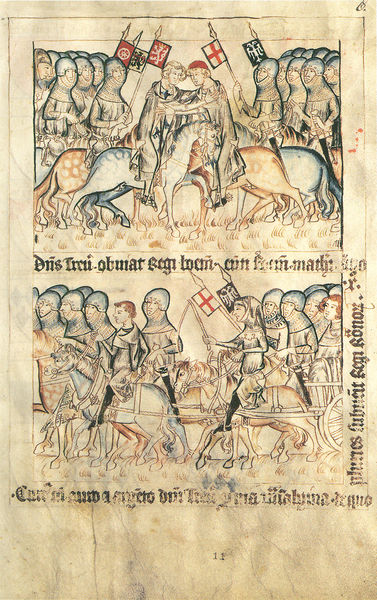
Titel: Trierer Bildhandschrift/Bilderchronik von Kaiser Heinrich VII. und Kurfürst Balduin von Luxemburg 1308-1313/ Kaiser Heinrichs Romfahrt
Schlagwörter: blau, mann, gelb, menschen, männer, rot, beige, malerei, blatt, england, pferd, pferde, reiter, schrift, umarmung, fahnen, fahne, rad, wagen, krieg, könig, soldaten, buch, druck, seite, text, treffen, frieden, ritter, rüstung, buchseite, wappen, mittelalter, kreuzzug, handschrift, latein, lateinisch, buchmalerei, schtift, kettenhemd, manuskript